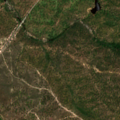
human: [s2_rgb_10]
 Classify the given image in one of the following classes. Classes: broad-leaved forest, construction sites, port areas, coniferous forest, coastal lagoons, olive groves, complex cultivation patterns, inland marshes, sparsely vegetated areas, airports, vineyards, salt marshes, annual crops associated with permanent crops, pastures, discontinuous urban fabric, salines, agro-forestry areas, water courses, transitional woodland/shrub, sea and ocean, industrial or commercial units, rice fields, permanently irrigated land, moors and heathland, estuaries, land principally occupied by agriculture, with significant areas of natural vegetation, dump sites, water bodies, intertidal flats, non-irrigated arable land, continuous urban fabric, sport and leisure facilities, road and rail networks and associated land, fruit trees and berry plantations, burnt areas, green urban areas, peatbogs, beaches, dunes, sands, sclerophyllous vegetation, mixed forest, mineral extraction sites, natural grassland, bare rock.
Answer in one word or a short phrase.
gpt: continuous urban fabric